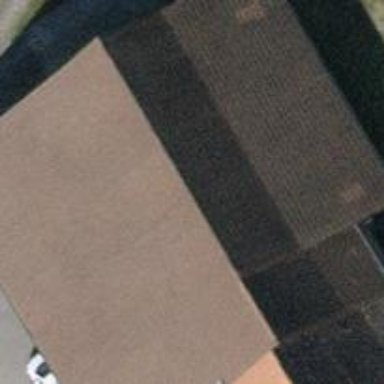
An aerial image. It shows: Gabled roof on farm auxiliary building.